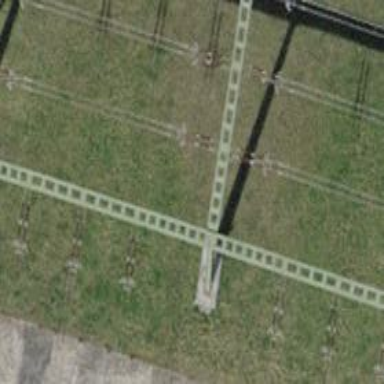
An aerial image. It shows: Insulator used in power equipment.